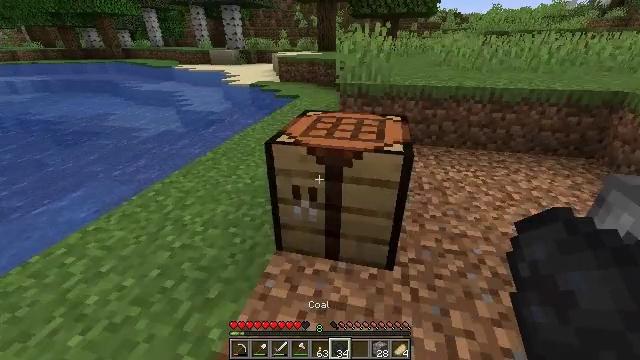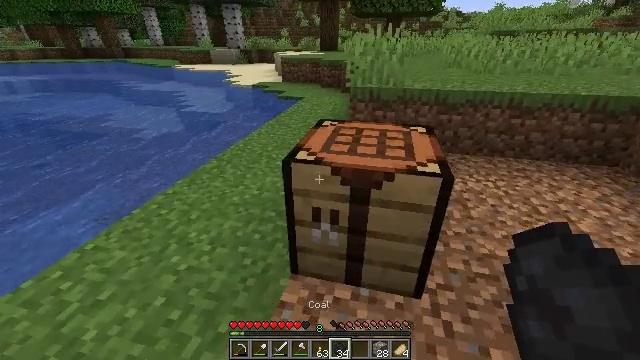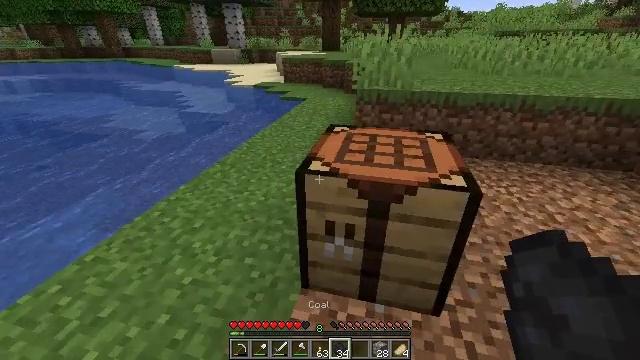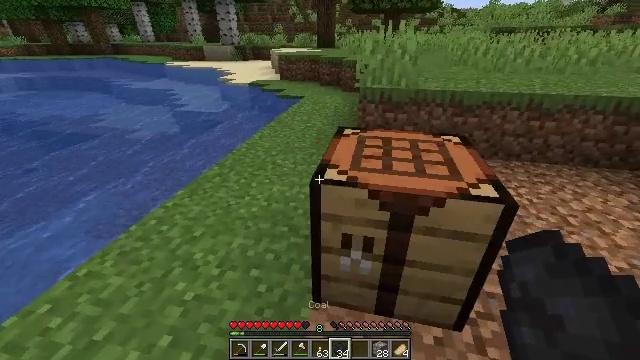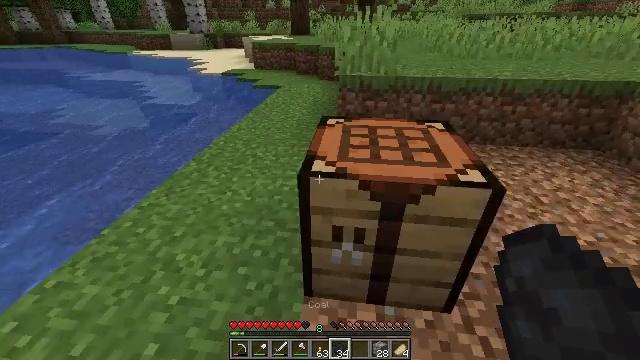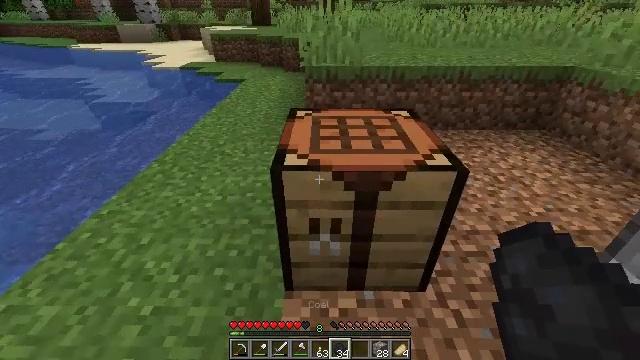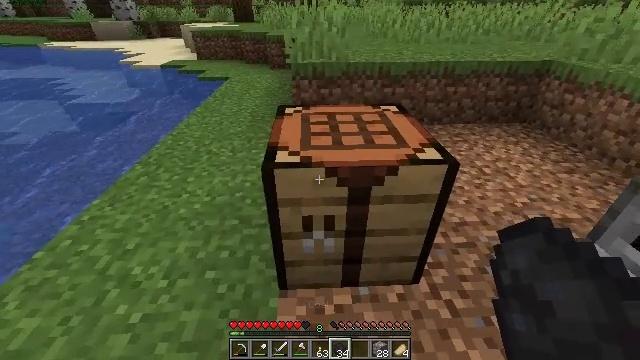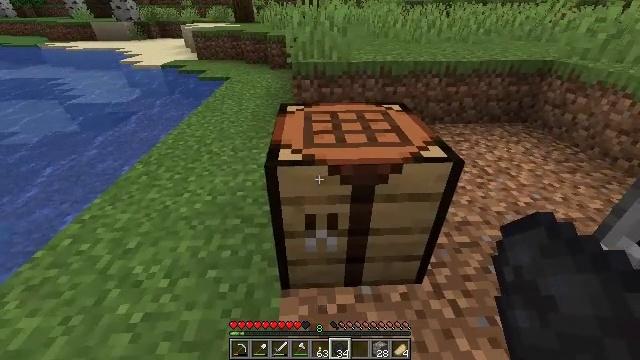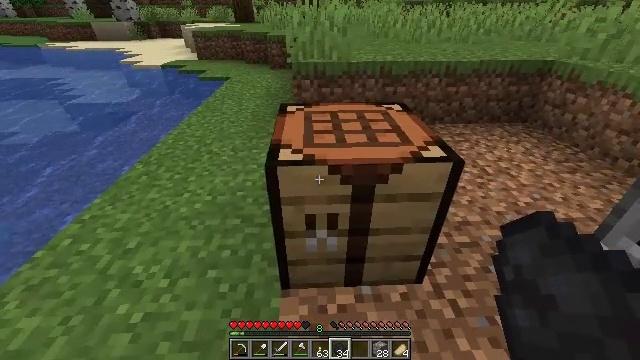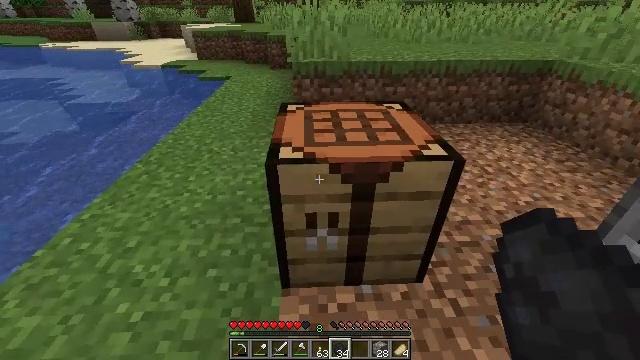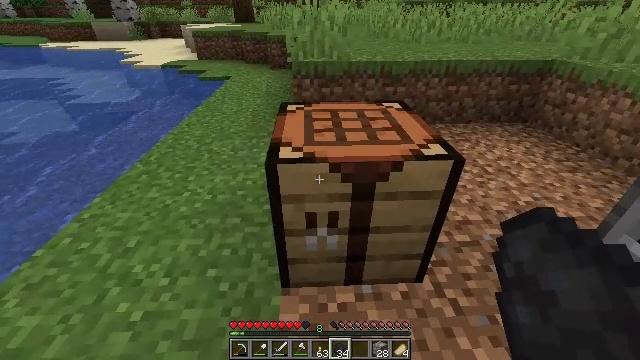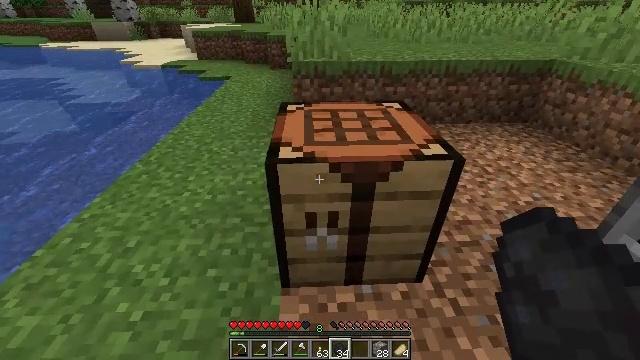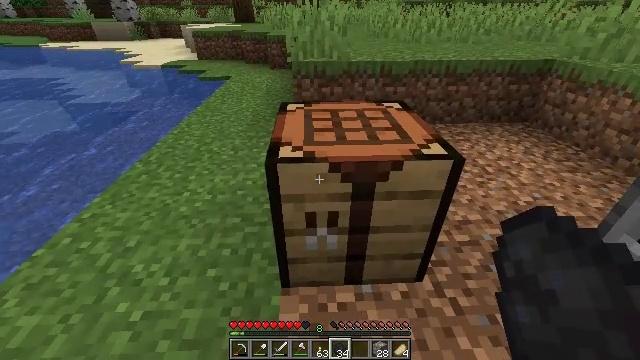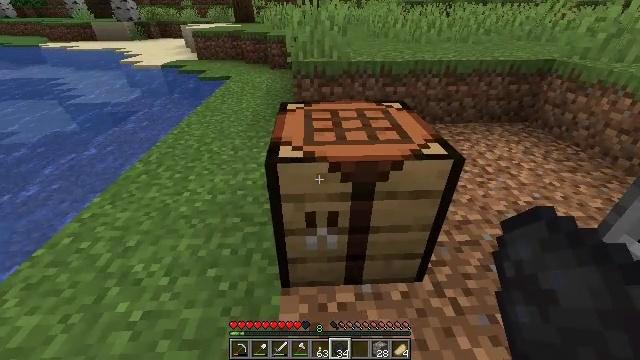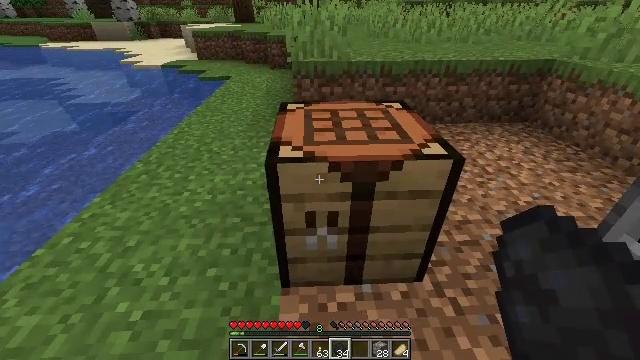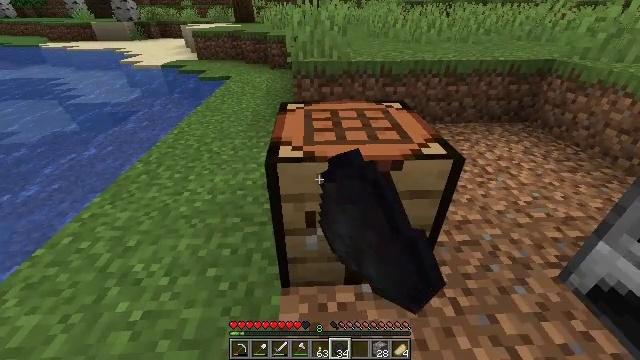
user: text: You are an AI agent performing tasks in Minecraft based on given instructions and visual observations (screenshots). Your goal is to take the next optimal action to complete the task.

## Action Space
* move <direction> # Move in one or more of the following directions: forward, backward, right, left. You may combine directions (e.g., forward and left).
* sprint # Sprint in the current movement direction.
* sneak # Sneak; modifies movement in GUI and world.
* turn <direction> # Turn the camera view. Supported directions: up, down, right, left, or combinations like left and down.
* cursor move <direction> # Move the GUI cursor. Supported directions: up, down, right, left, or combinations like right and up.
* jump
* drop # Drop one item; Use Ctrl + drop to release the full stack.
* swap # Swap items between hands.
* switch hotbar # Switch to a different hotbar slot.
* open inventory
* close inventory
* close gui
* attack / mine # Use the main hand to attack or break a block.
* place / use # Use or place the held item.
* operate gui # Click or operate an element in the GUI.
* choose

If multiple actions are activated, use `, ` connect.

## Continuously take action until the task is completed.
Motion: motion action
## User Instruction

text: Mine the grass in the plains.
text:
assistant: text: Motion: move forward and move left
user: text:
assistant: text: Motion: move forward and move left
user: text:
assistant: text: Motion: turn right
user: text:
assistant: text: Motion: turn right and down
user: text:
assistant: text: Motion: turn right and down
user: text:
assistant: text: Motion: turn right
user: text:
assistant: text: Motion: no_op
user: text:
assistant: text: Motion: no_op
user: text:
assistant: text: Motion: no_op
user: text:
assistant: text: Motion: no_op
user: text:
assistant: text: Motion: no_op
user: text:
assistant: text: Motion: no_op
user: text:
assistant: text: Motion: no_op
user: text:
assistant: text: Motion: use / place
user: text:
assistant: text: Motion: use / place
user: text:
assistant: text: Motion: use / place
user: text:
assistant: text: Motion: no_op
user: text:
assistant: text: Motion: no_op
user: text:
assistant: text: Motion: open gui
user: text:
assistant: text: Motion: no_op
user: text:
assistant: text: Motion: no_op
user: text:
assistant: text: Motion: no_op
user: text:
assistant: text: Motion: no_op
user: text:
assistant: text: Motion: no_op
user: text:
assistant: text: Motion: no_op
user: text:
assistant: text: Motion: no_op
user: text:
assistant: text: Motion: no_op
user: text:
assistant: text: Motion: cursor move right
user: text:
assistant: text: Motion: cursor move right and up
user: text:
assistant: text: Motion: cursor move right and up